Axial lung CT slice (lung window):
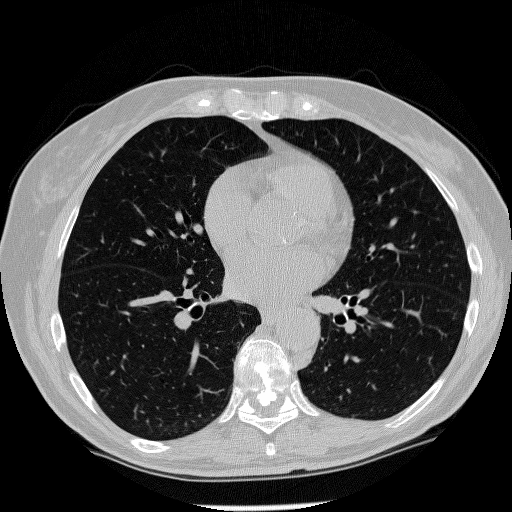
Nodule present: no